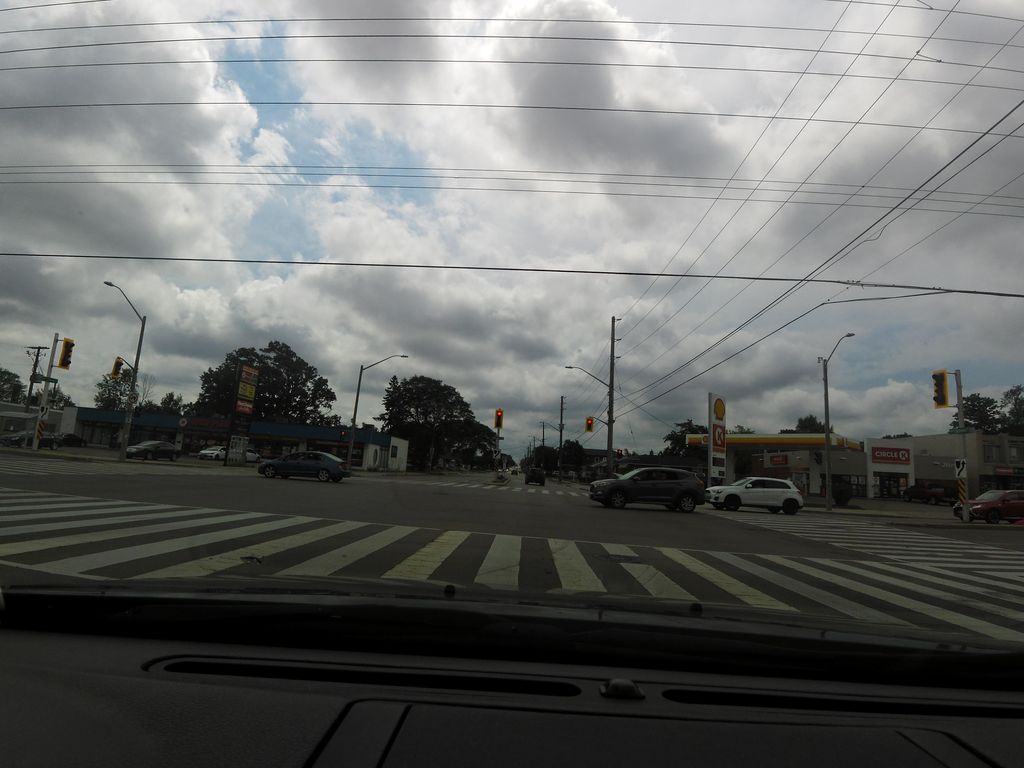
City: hamilton